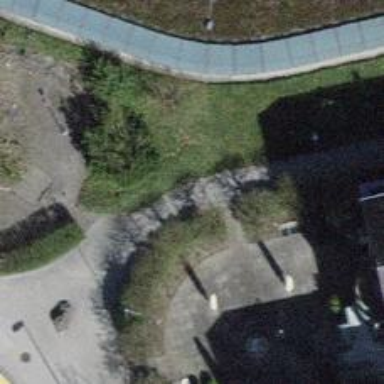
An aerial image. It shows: Footway made of paving stones.